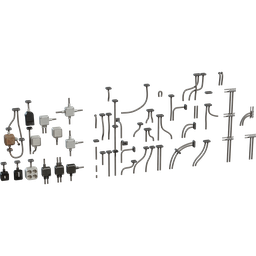
Label: electronics